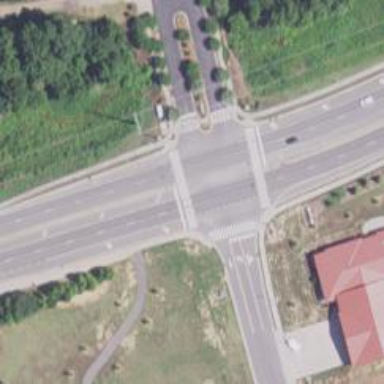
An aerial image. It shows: Marked crossing on the road.